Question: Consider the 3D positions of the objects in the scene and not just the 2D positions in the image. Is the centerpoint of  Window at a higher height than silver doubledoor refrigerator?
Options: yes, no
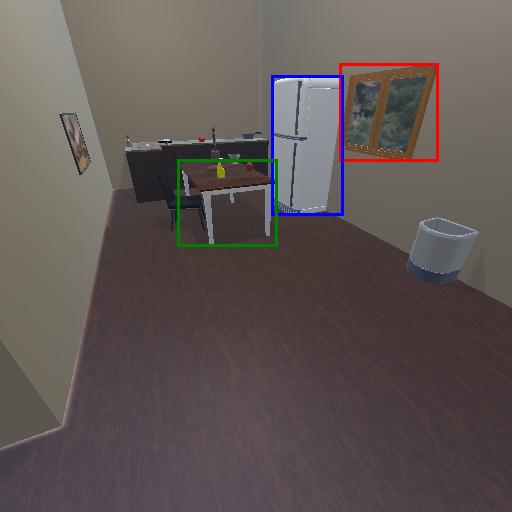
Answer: yes